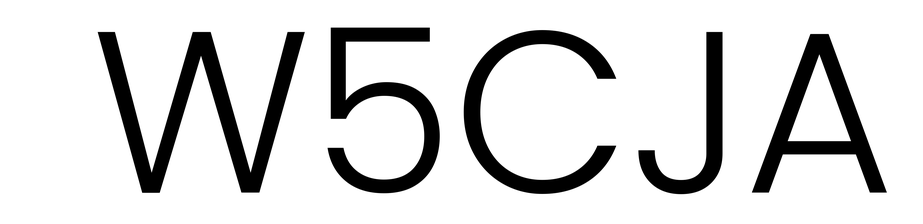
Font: Poppins-Light